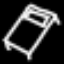
Label: bed